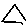
Label: triangle